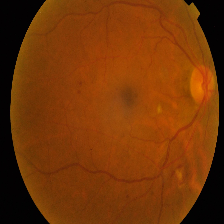
Diabetic retinopathy grade: Proliferative DR